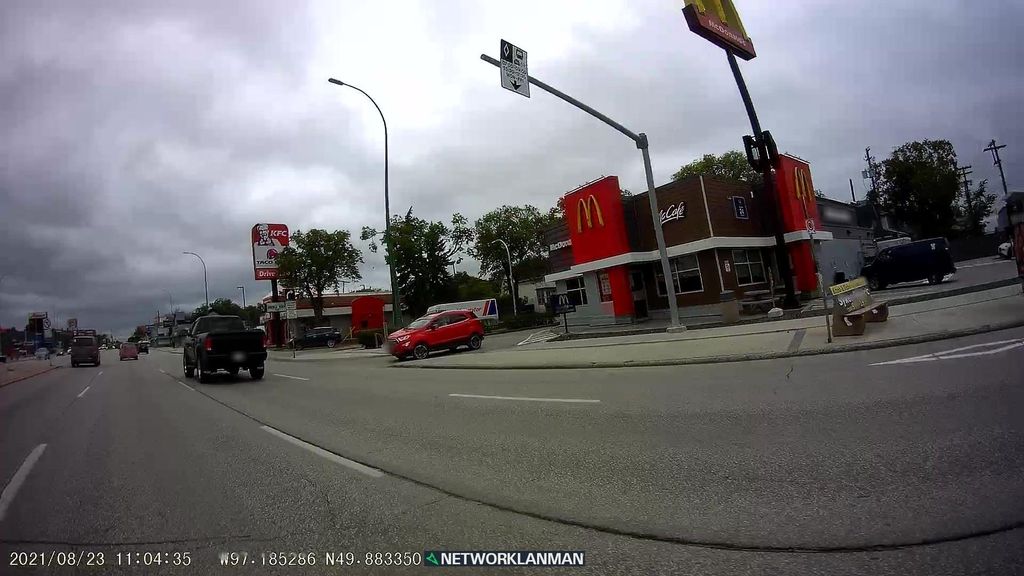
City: winnipeg